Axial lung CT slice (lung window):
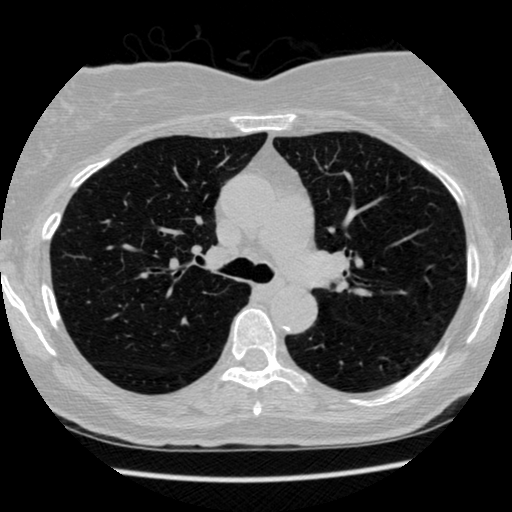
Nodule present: no